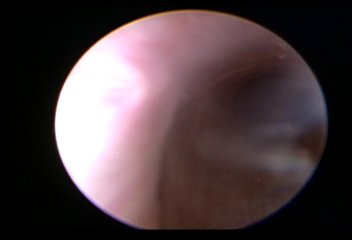
Modality: WLC
Class: Normal mucosa
Bladder cancer association: No